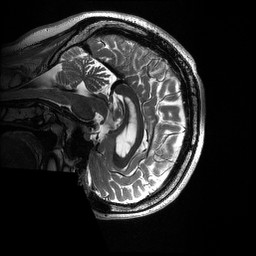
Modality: T2w
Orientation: sagittal
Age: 31
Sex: female